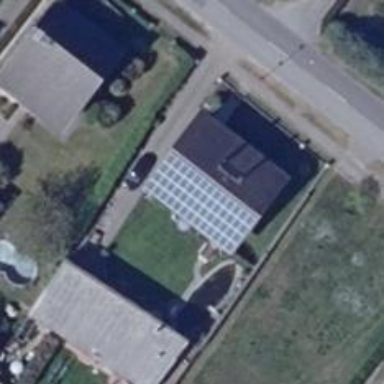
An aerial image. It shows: Solar-powered generator using photovoltaic technology. This small installation generates electricity through solar photovoltaic panels.